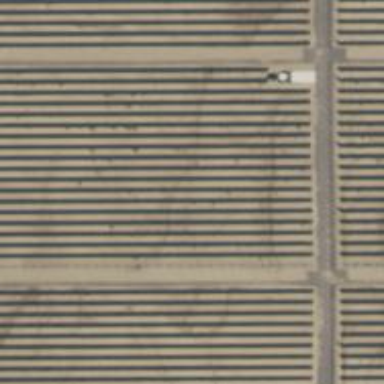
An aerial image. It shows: Solar power generator using photovoltaic panels.